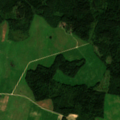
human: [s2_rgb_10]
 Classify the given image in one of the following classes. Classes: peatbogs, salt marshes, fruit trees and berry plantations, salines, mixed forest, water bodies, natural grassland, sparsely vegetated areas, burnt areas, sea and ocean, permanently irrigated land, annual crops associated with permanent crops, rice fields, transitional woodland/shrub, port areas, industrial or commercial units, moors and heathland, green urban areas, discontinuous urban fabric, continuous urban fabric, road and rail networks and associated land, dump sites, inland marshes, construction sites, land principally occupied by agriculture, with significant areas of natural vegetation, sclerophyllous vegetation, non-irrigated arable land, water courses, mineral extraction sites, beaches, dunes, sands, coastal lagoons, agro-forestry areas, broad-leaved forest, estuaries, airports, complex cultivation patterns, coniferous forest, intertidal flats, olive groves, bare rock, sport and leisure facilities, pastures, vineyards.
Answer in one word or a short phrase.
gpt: non-irrigated arable land, pastures, mixed forest